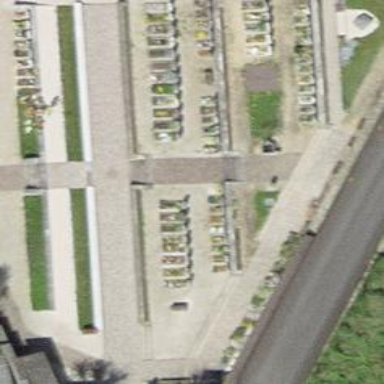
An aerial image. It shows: Cemetery.